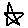
Label: star